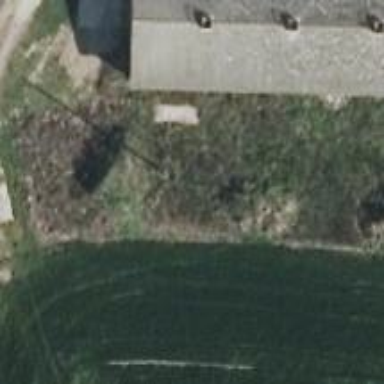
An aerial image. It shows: Power pole.